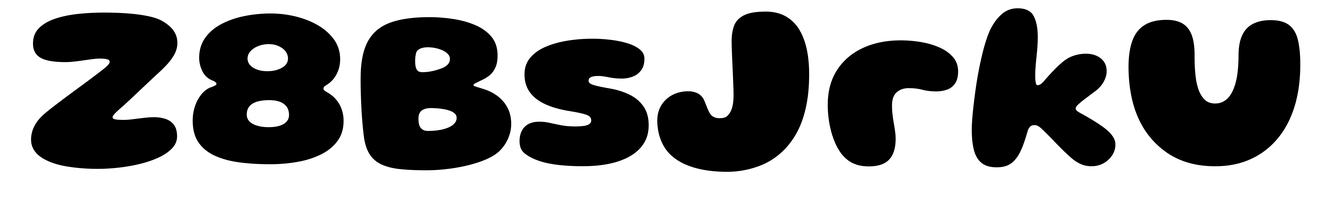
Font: Gluten_ExtraBold